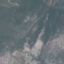
Land use / land cover: HerbaceousVegetation